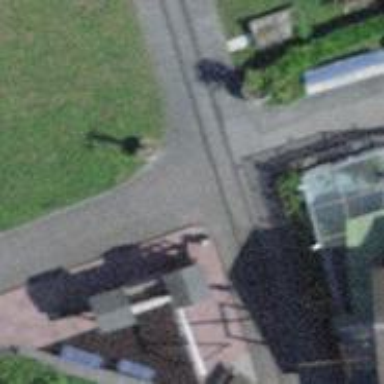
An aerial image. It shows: Railway crossing.